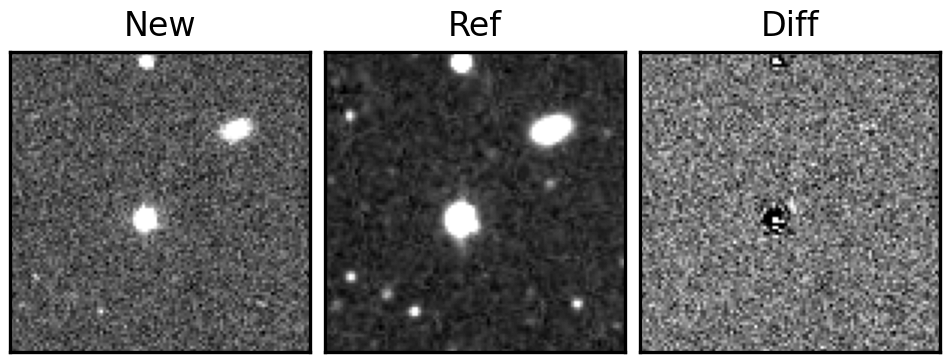
Label: bogus